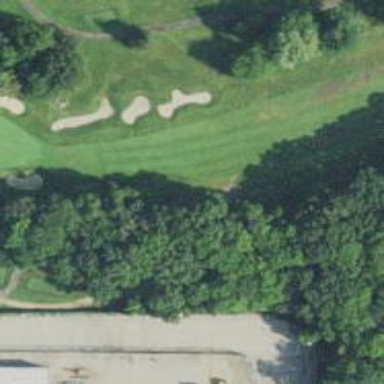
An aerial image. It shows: Golf hole.